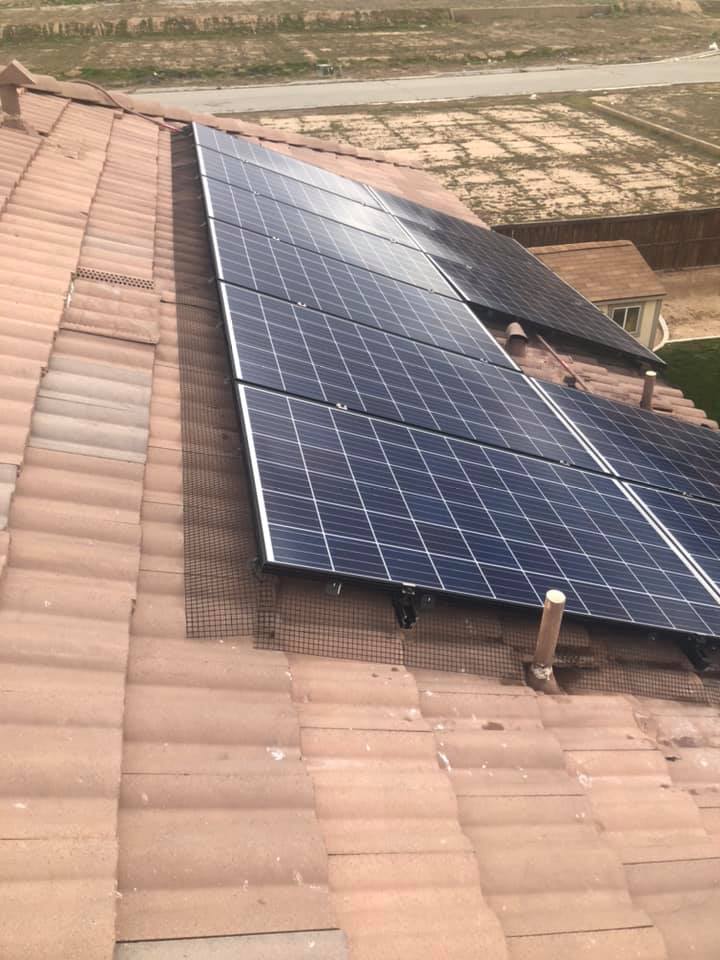
Label: Clean